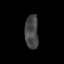
Tissue: skin
Cell type: Epithelial cells
Senescence score: 0.2436
Nuclear area (px): 449
Mean DAPI intensity: 68.699